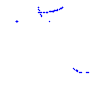
Particle: proton